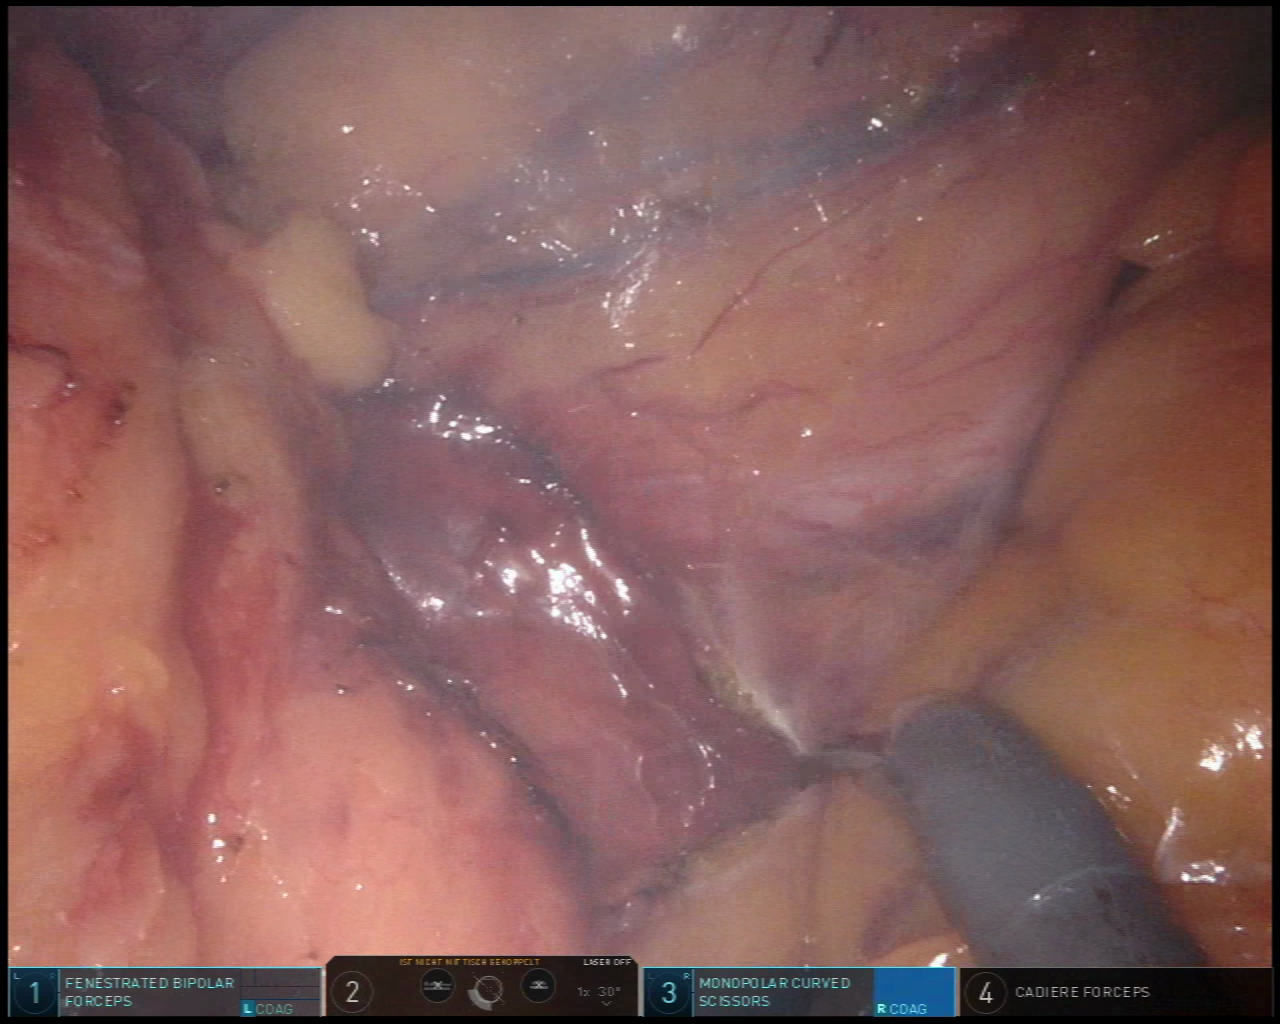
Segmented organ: ureter
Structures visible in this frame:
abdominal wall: no
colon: no
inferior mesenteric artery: no
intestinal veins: no
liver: no
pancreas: no
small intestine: no
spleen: no
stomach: no
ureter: yes
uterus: no
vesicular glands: no